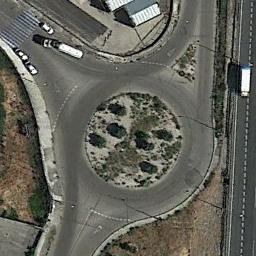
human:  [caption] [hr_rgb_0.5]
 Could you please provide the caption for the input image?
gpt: The roundabout is on the bare land next to buildings .

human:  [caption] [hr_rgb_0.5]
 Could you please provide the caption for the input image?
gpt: There are several trees beside the roundabout .

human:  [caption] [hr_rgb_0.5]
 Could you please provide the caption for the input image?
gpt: The roundabout connects three roads and some trees are in the middle of the roundabout .

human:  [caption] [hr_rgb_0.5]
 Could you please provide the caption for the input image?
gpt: There are several moving vehicles on the road at the roundabout, With some trees and a large area of ​​wasteland around the roundabout .

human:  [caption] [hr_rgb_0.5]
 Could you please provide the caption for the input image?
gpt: The roundabout is beside a freeway .